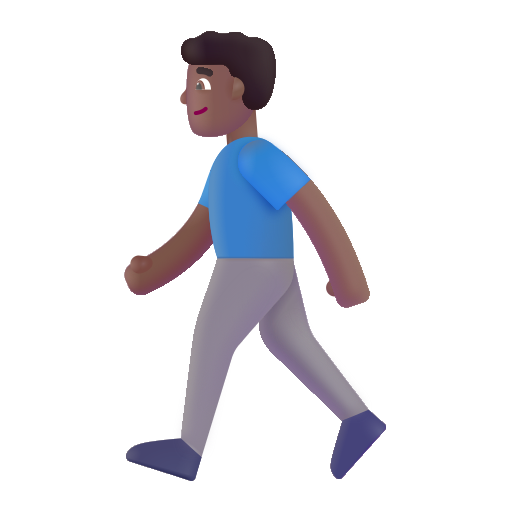
man walking color  dark